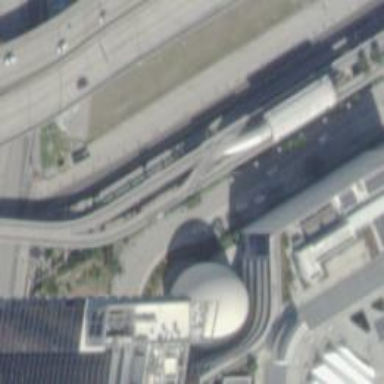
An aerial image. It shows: Bridge for electrified monorail railway.